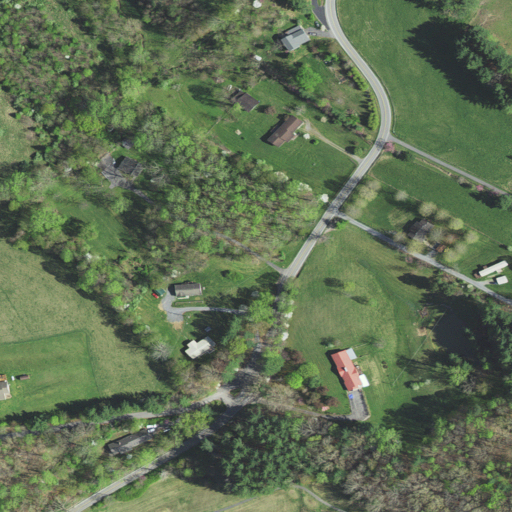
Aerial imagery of gap in Virginia named Buffalo Gap containing grassland, deciduous forest, low intensity development, open development, mixed forest, pasture, and medium intensity development